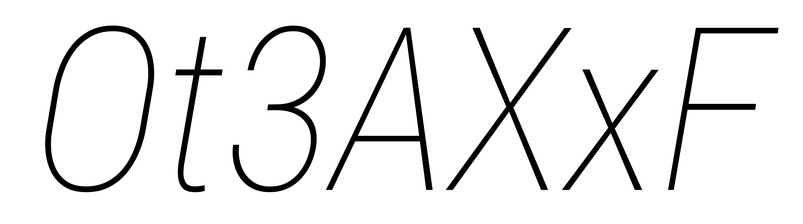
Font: Roboto-Italic_Condensed_Thin_Italic